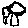
Label: tree